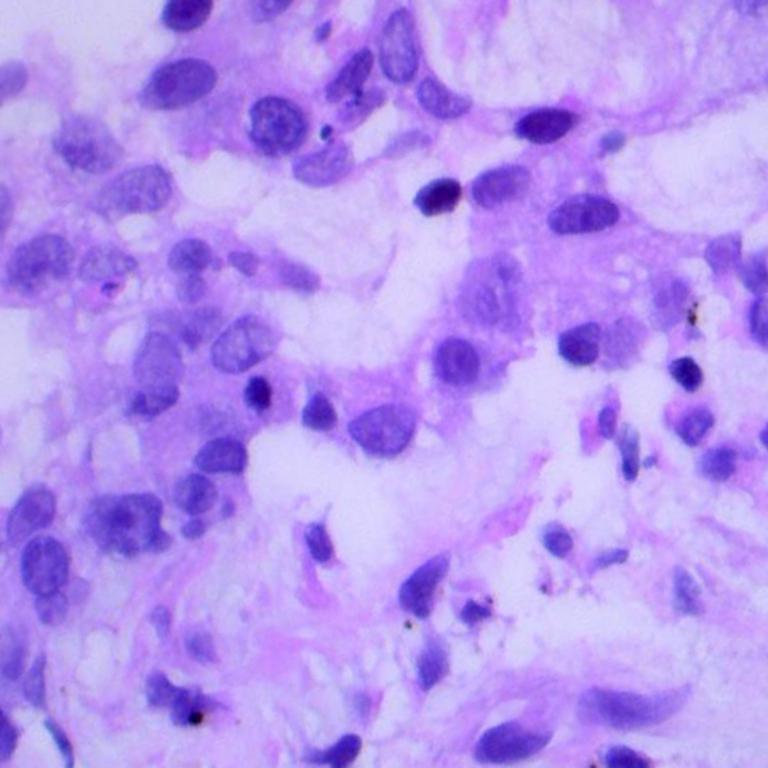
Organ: lung
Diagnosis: adenocarcinomas